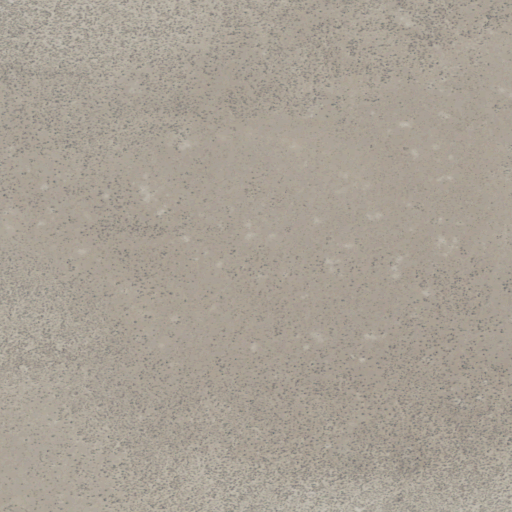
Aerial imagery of depression(s) in Oregon named Poverty Basin containing grassland and shrub